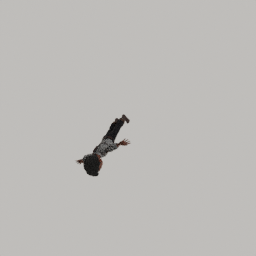
Label: people